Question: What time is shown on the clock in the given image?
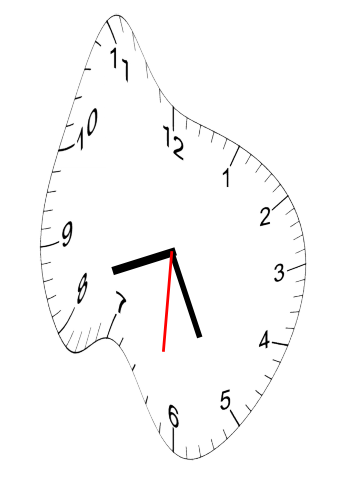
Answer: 08:25:31